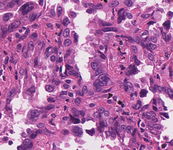
Tumor epithelial tissue: yes
Tumor-associated stroma tissue: yes
Normal tissue: no